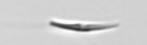
Label: pennate